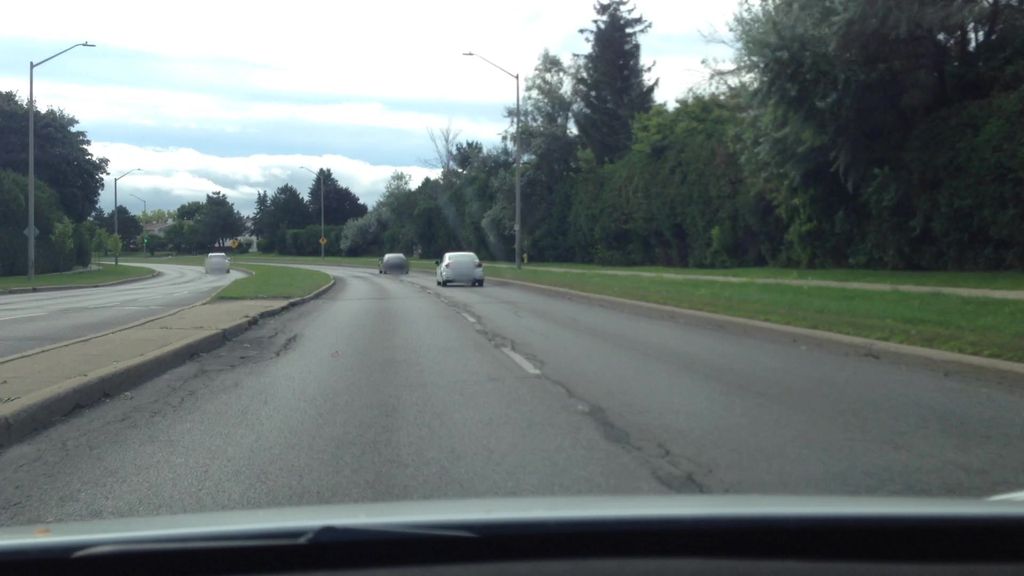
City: ottawa-gatineau